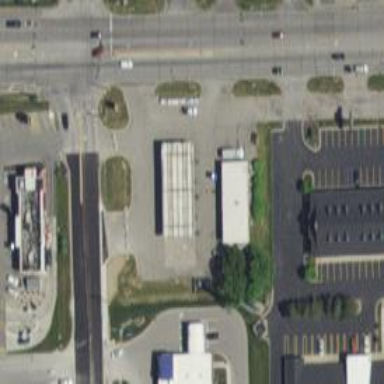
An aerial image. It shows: Convenience shop.